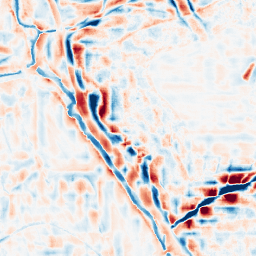
Category: wavelet
Decomposition family: wavelet_reverse_biorthogonal
Decomposition parameters: wavelet: rbio4.4
level: 4
Upsampling method: bspline
Upsampling parameters: scale: 8
Upsampling scale: 8